Field crop: tomato
Growth stage: 2
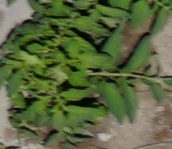
Species: tomato